Question: I'm trying to align row elements in my listview.
I have a layout row xml file that hold this code:
'''
<?xml version="1.0" encoding="utf-8"?>
<LinearLayout xmlns:android="http://schemas.android.com/apk/res/android"
android:layout_width="match_parent"
android:layout_height="match_parent"
android:orientation="horizontal" >
<TextView
android:id="@+id/TV_list_from_db_p_name"
android:layout_width="wrap_content"
android:layout_height="wrap_content"
android:text="Medium Text"
android:textAppearance="?android:attr/textAppearanceMedium" />
<LinearLayout
android:id="@+id/linearLayout1"
android:layout_width="wrap_content"
android:layout_height="wrap_content"
android:layout_marginLeft="15dp" >
<Button
android:id="@+id/BTN_addOne_from_db"
android:layout_width="33dp"
android:layout_height="wrap_content"
android:background="@drawable/button"
android:onClick="addOneToQuantity"
android:text="+" />
<EditText
android:id="@+id/TV_Quantity_from_db"
android:layout_width="44dp"
android:layout_height="32dp" >
</EditText>
<Button
android:id="@+id/BTN_subOne_from_db"
android:layout_width="33dp"
android:layout_height="wrap_content"
android:background="@drawable/button"
android:onClick="subOneToQuantity"
android:text="-" />
</LinearLayout>
<CheckBox
android:id="@+id/CHK__list_from_db"
android:layout_width="30dp"
android:layout_height="30dp"
/>
</LinearLayout>
'''

I want the elements
to be aligned, now its aligned by the length of the text view
like this:
|TextView|Number Picker| CheckBox|
|TextView|Number Picker| CheckBox|
|TextView|Number Picker| CheckBox|
Any ideas?
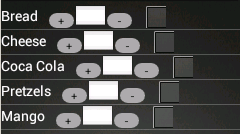
Answer: Since you are using LinearLayout, you can give the inner LinearLayout and the CheckBox both 'layout_width="wrap_content"' and give the TextView 'layout_width="0dp"' and 'layout_weight="1"'